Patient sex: M
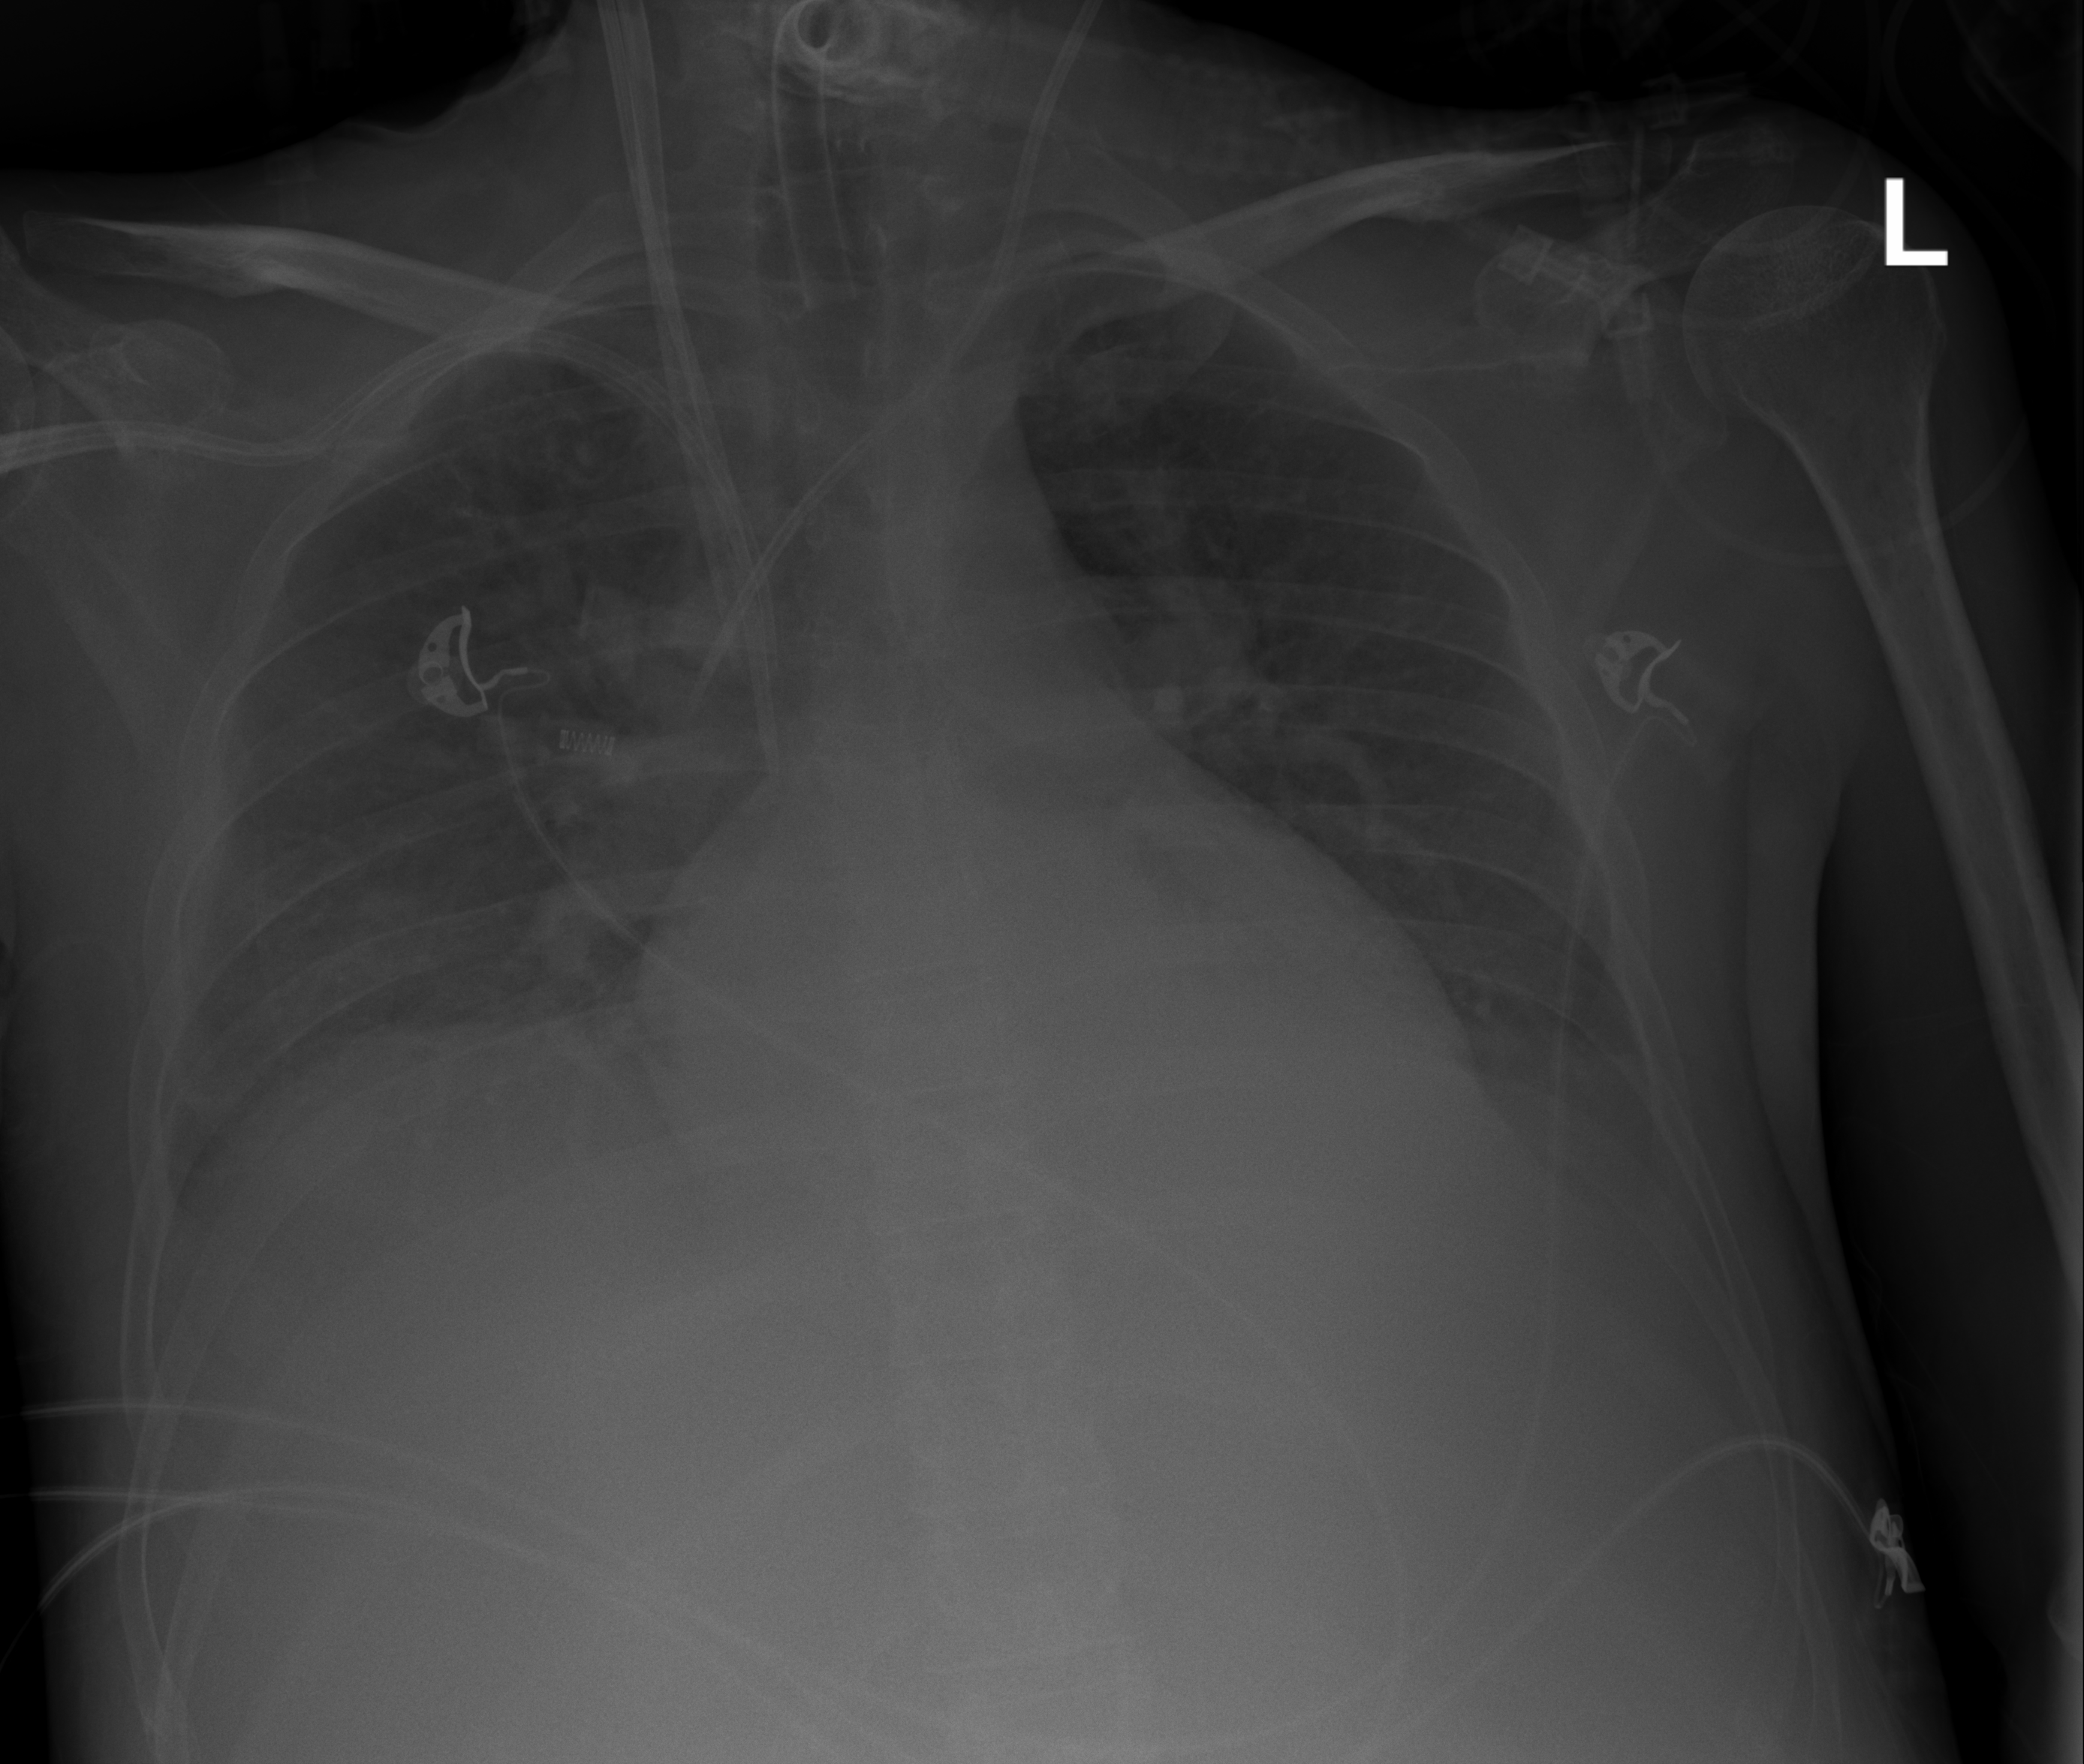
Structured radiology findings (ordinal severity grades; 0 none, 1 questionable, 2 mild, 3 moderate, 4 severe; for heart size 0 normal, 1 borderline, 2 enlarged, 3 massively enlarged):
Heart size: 1
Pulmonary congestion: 1
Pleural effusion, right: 2
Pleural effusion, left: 2
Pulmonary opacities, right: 2
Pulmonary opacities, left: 2
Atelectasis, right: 2
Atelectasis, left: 2